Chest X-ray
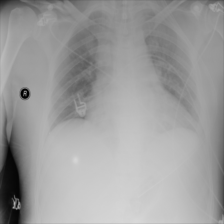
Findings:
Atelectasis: negative
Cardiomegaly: negative
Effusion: negative
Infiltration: negative
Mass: negative
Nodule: negative
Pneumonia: negative
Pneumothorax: negative
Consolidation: negative
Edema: negative
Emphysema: negative
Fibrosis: negative
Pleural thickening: negative
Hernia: negative